Chest X-ray. View position: PA
Patient age: 35
Patient sex: F
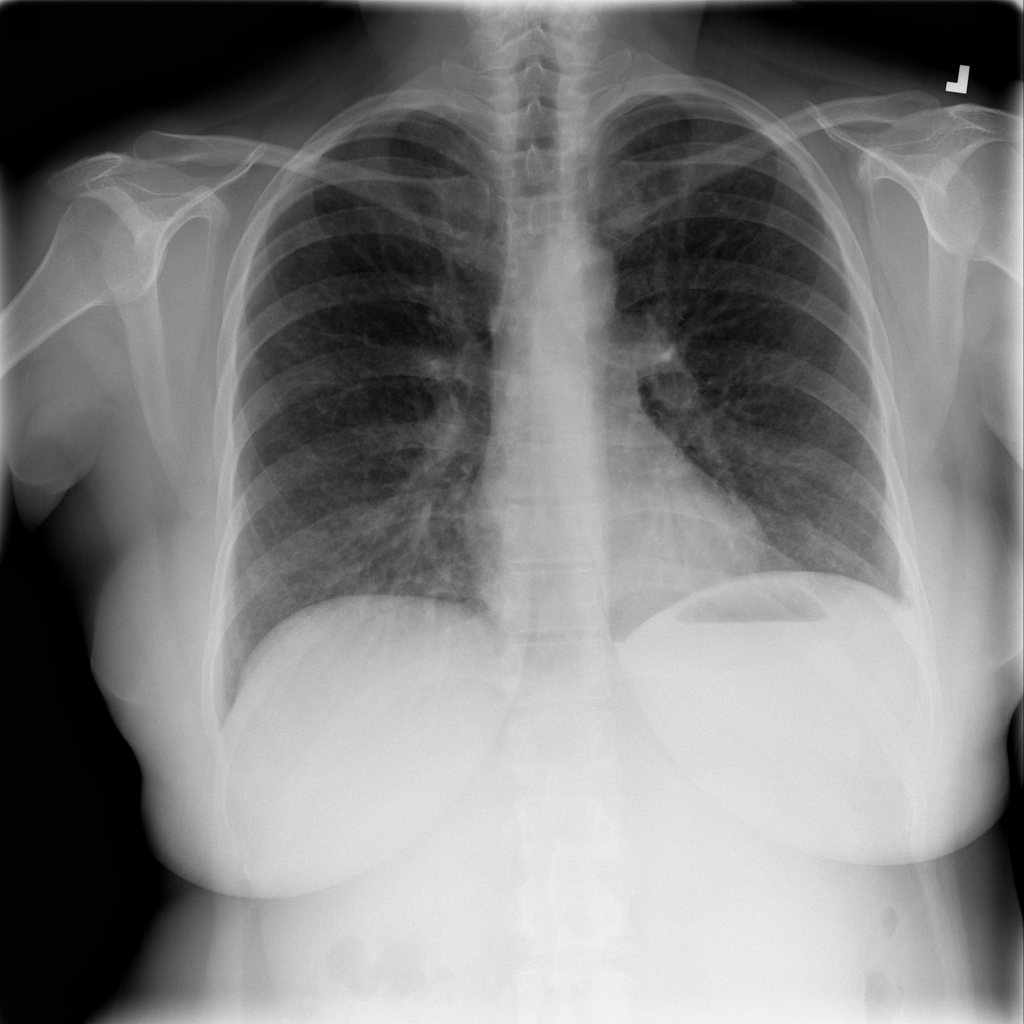
Finding: Pneumothorax